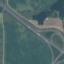
Land use / land cover: Highway